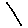
Label: line